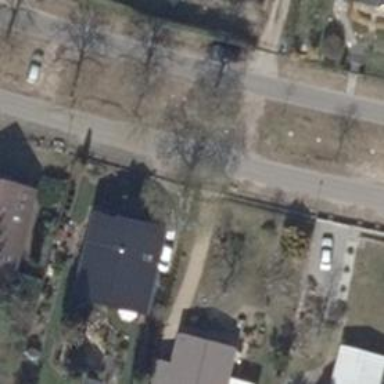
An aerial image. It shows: Driveway leading to service road.